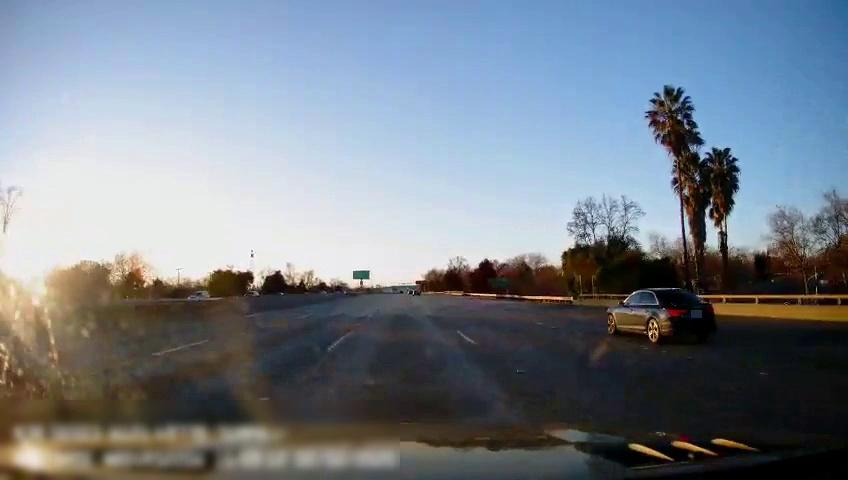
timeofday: Day
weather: Sunny
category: Drivable Space
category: Vehicles | Car
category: Vehicles | SUV
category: Vehicles | Car
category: Lanes | Current Lane
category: Lanes | Current Lane
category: Lanes | Alternate Lane
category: Lanes | Alternate Lane